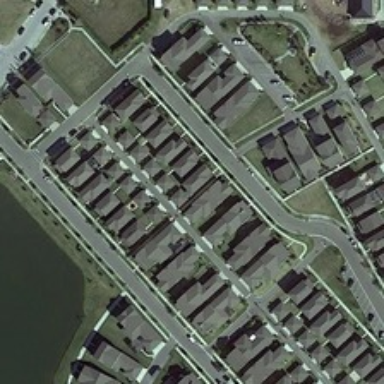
Many buildings are near a pond in a dense residential area .